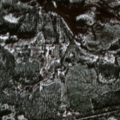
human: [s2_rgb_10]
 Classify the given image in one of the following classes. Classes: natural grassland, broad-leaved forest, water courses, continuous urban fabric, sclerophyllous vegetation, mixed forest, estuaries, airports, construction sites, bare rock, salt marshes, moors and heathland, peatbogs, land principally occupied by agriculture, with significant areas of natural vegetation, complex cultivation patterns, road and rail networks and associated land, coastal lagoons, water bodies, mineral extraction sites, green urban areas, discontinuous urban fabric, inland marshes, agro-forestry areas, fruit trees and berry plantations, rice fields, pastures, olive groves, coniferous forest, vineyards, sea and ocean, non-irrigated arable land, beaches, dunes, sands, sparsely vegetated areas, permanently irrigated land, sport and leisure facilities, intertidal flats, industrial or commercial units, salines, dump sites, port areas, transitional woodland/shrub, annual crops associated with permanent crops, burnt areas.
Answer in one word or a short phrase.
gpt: coniferous forest, mixed forest, transitional woodland/shrub